Question: I don't know why I can't access the text from the UITextField.
Here is my code:
'''
import UIKit
import Firebase
import FirebaseAuth
class MessagesVC: UIViewController {
@IBOutlet weak var emailTextInput: UITextField! //Email Text Input
@IBOutlet weak var passwordTextInput: UITextField! //Password Text Input
var emailText: emailTextInput.text; //I get the error 'Use of undeclared type emailTextInput here.'
override func viewDidLoad() {
super.viewDidLoad()
}
override func didReceiveMemoryWarning() {
super.didReceiveMemoryWarning()
}
@IBAction func login(_ sender: Any) {
} //Login
@IBAction func signUp(_ sender: Any) {
Auth.auth().createUser(withEmail: , password: ) { (user, error) in
} //Authentication Create User
} //Sign Up
} //Class
'''
This is the editor error I get:

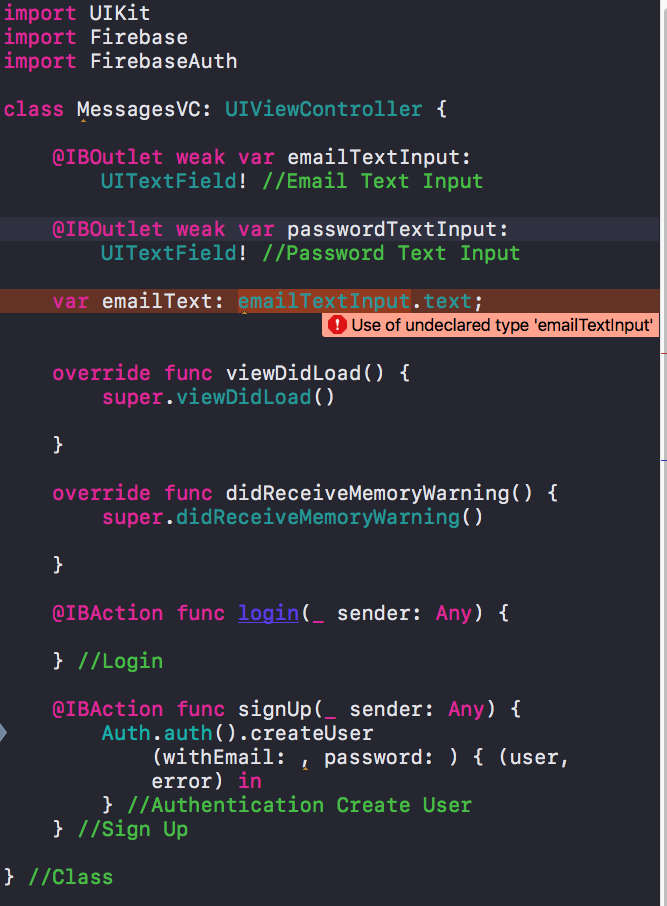
Answer: Because you are declaring variable with value of textfield. You can assign textfield value to that string variable.
you can write it like,
First declare it with,
'''
var emailText = ""
'''
Then you can assign its value inside 'viewDidLoad' like below,
'''
self.emailText = self.emailTextInput.text!
'''